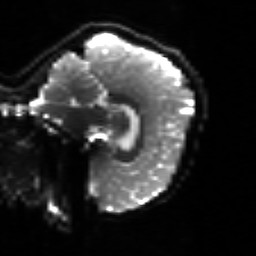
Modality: sbref
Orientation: sagittal
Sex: female
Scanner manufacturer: siemens
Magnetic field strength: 3 T
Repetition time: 5 s
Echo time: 0.071 s